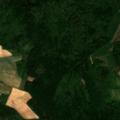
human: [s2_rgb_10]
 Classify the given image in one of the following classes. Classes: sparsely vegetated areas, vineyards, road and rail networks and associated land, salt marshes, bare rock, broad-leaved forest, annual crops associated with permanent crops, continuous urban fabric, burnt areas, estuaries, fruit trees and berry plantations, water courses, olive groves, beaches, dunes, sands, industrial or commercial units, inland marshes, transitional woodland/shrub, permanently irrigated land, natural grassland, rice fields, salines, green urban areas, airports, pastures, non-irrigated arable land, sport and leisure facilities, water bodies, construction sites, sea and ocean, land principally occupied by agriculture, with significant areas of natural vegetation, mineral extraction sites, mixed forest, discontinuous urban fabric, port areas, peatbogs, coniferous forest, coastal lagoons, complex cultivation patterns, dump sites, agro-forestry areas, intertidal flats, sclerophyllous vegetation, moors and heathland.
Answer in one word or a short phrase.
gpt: non-irrigated arable land, complex cultivation patterns, land principally occupied by agriculture, with significant areas of natural vegetation, broad-leaved forest, mixed forest